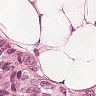
Metastatic tissue present: yes